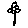
Label: flower